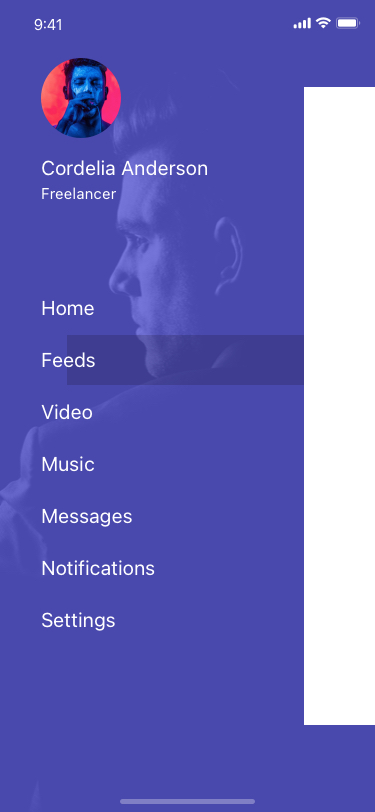
Text in this UI design:
Cordelia Anderson
Freelancer
Home
Feeds
Video
Music
Messages
Notifications
Settings